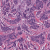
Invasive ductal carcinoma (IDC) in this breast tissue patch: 1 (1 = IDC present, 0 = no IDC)